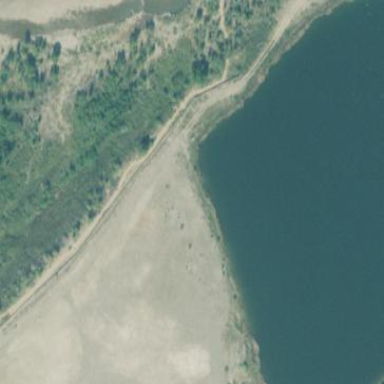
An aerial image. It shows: Reservoir of natural water.